Field crop: tomato
Growth stage: 1
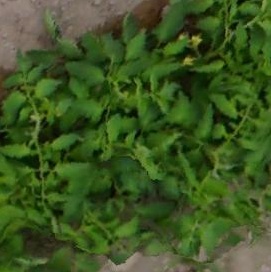
Species: tomato